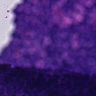
Metastatic tissue present: no